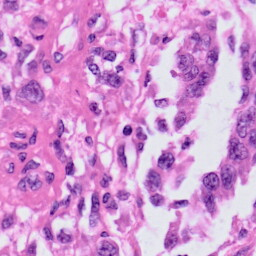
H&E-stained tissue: Skin